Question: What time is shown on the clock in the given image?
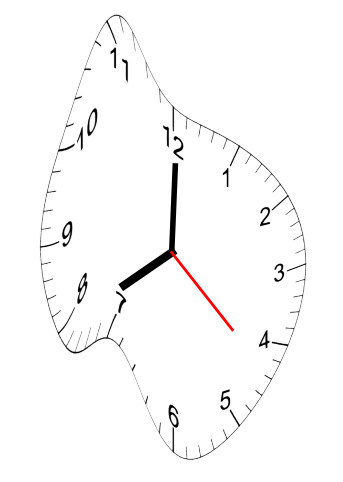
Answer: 08:00:22